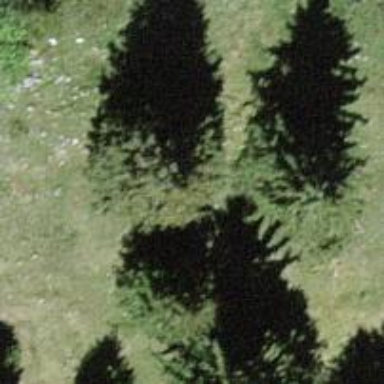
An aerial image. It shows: Needle-leaved tree in its natural environment.